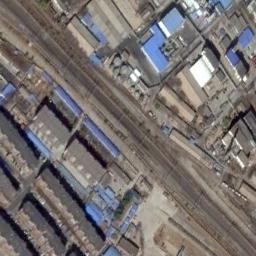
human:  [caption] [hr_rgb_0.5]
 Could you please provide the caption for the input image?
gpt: These railways are flanked by lots of buildings .

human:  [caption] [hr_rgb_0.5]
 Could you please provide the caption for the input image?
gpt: Several buildings of different shapes are beside the railway .

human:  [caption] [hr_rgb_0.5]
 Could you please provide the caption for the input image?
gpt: The railway is next to some houses .

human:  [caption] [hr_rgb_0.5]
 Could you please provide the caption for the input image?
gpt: There are trees and cars on both sides of the railway .

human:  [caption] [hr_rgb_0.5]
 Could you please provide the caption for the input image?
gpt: There are some blue buildings and black buildings beside the railway .